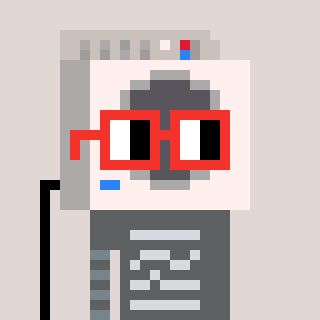
a pixel art character with square red glasses, a washing machine-shaped head and a gold-colored body on a warm background